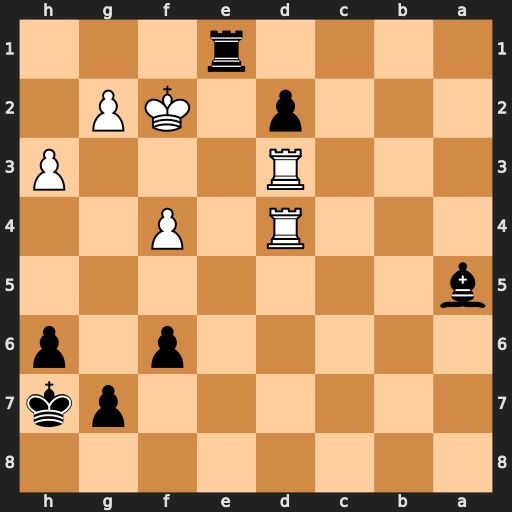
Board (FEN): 8/6pk/5p1p/b7/3R1P2/3R3P/3p1KP1/4r3
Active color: b
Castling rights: -
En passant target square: -
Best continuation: Bb6 Rxd2 Re4 Kf3 Rxd4